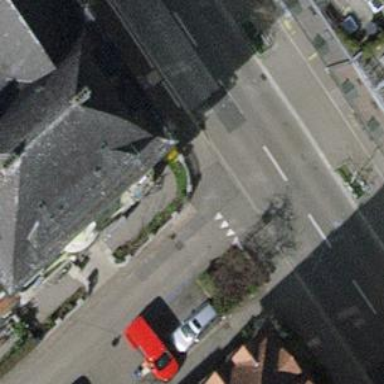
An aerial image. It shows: Unmarked crossing with traffic calming table.